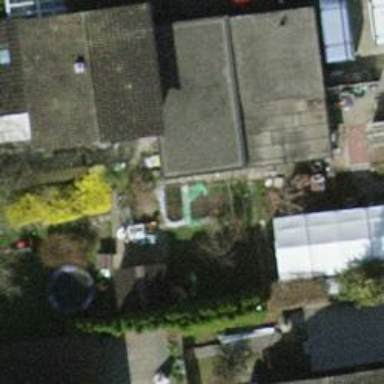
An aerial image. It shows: Group of garages.